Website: bh-photo
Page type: gifting
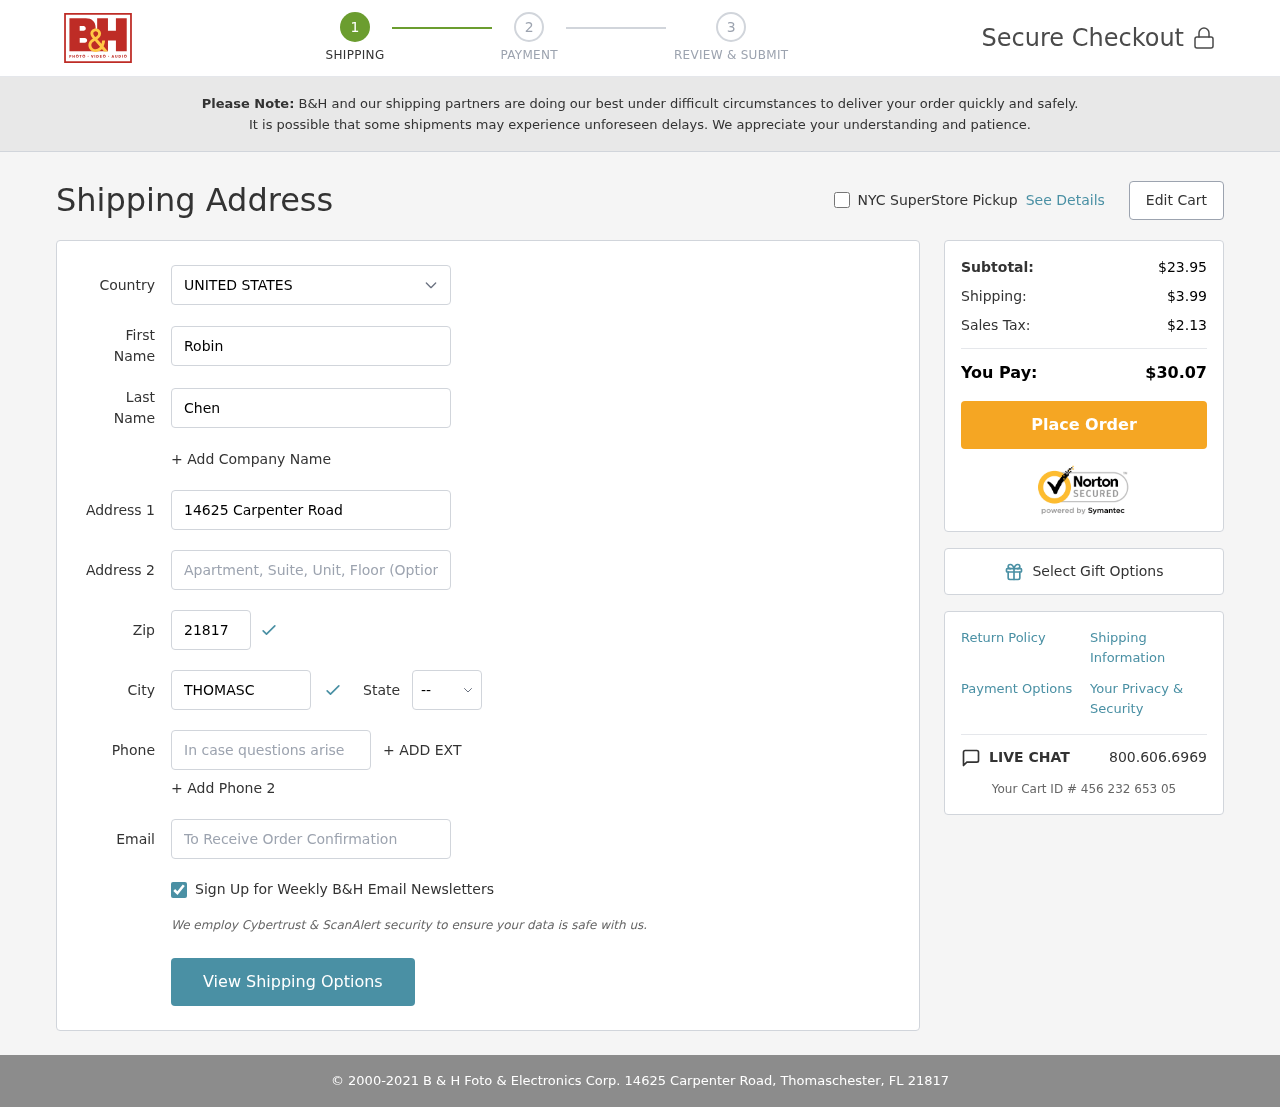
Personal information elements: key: PII_CITY
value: Thomaschester
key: PII_COUNTRY
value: United States
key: PII_EMAIL
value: rchen@yahoo.com
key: PII_FIRSTNAME
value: Robin
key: PII_LASTNAME
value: Chen
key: PII_PHONE
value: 9236851356
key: PII_POSTCODE
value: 21817
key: PII_STATE_ABBR
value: FL
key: PII_STREET
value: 14625 Carpenter Road
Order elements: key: ORDER_SUBTOTAL
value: $23.95
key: ORDER_SHIPPING_COST
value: $3.99
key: ORDER_TAX
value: $2.13
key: ORDER_TOTAL
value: $30.07
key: ORDER_ID
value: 456 232 653 05